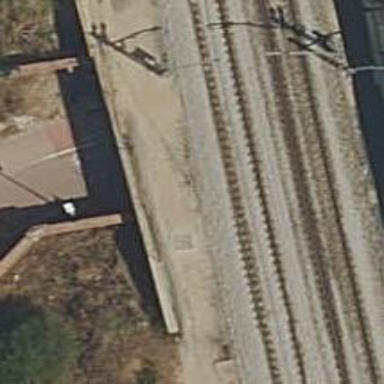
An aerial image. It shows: Railway with electrified contact lines.